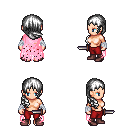
a pixel art fantasy rpg character, female body template, human, light skin, pink tattered cape, red pants, white right-swept hairstyle, white cloth bandages, maroon shoes, dagger, four views (front, back, left, right), 2x2 character sprite sheet, small pixel art, hard edges, no anti-aliasing